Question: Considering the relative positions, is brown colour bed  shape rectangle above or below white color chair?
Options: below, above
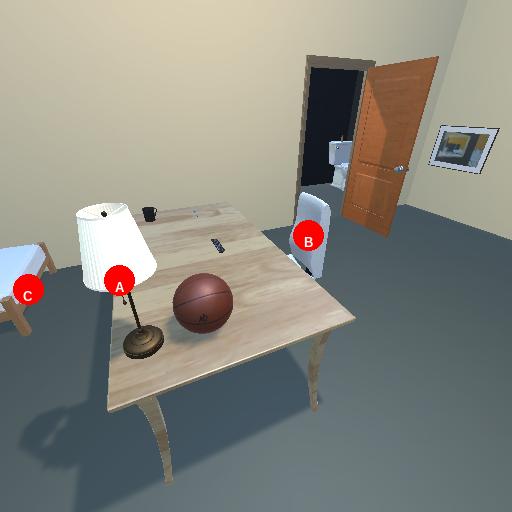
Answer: below